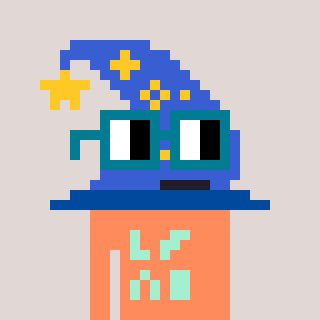
a pixel art character with square dark green glasses, a wizard hat-shaped head and a peachy-colored body on a warm background